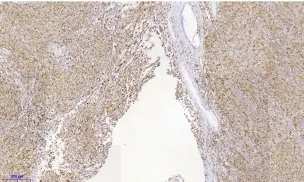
CT scan and lung biopsies of the reported patient. (C) Immunohistochemical staining for Napsin A.
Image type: pathology (immunostaining)